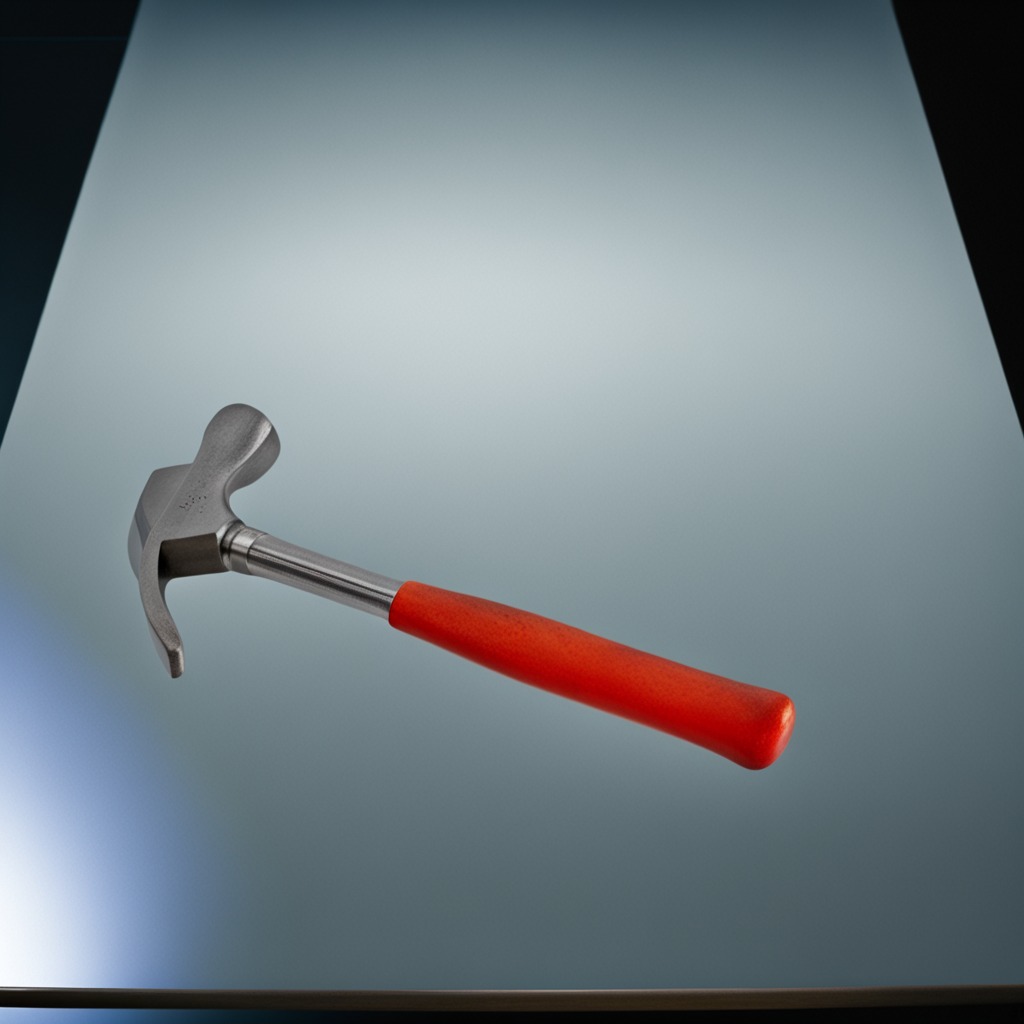
A hammer lies on a clean empty table in a railway signal maintenance room lit by harsh overhead fluorescents photorealistic surface textures crisp shadows high dynamic range